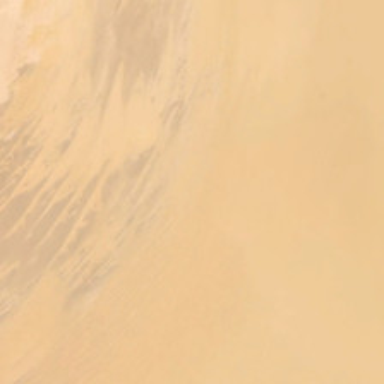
Some ripples are in a piece of well-distributed sands .